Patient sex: F
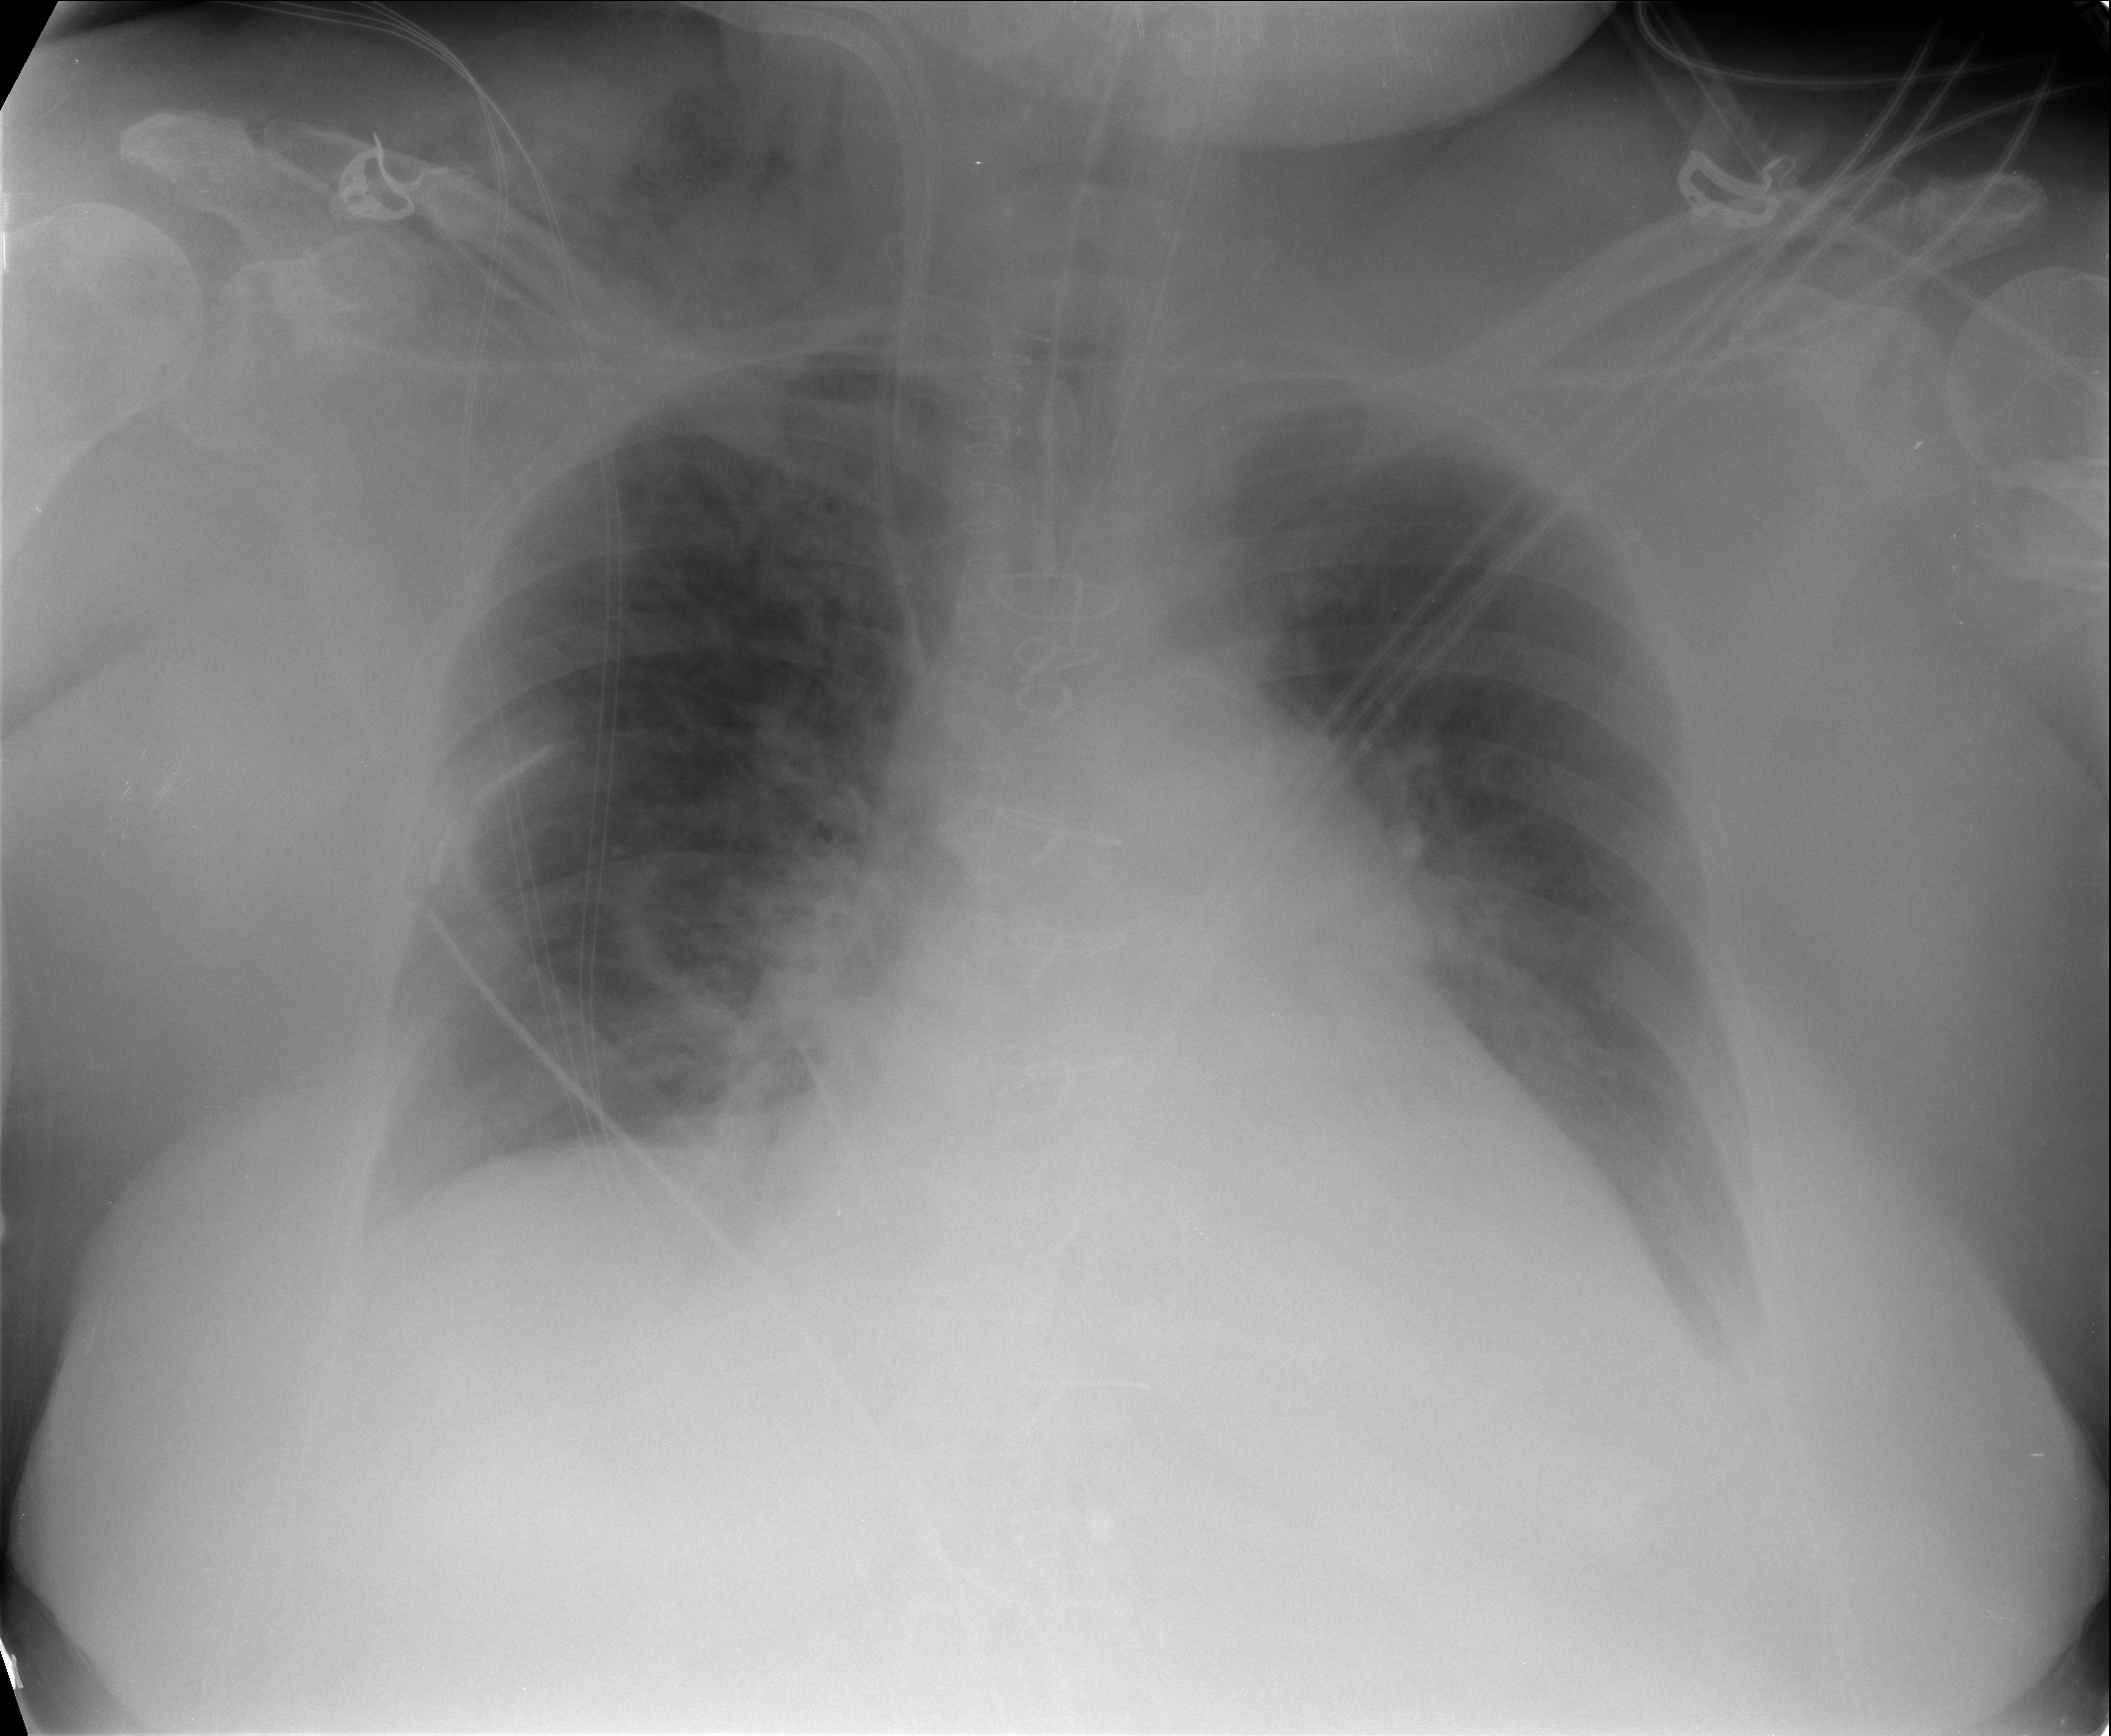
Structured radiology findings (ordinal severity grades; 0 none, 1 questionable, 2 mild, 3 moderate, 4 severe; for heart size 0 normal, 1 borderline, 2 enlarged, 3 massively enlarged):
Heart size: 2
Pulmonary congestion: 2
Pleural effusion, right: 2
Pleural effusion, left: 2
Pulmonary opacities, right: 1
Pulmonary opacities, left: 0
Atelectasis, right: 2
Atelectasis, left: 2